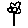
Label: flower